Question: I am a beginner and I am trying to create something like this

But I am having trouble getting the lines to stack on top of each other to the left of the text.
Can someone help nudge me in the right direction here?
'''
#topbar {
width: 15%;
background-color: #000000;
height: 3px;
float: left;
}
#bottombar {
width: 15%;
background-color: #000000;
height: 1px;
float: none;
clear: both;
}
#LocationText {
float: left;
font-size: 50px;
}
'''
'''
<div id="topbar"></div>
<div id="LocationText">Location</div>
<div id="bottombar"></div>
'''
here is my <URL>
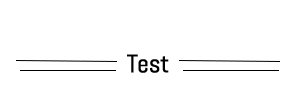
Answer: Use '::before' and '::after' :pseudo-elements.
'''
span {
position: relative;
margin-left: 100px;
font-size: 50px;
}
span::before, span::after {
position: absolute;
content: '';
width: 50%;
height: 100%;
border-top: 1px solid black;
border-bottom: 1px solid black;
right: -50%;
top: 0;
}
span::before {
left: -50%;
}
'''
'''
<span>Location</span>
'''
---
Or you could do something like this:
'''
span {
position: relative;
margin-left: 100px;
font-size: 50px;
}
span::before, span::after {
position: absolute;
content: '';
width: 50%;
height: 25%;
border-top: 2px solid black;
border-bottom: 1px solid black;
right: -50%;
top: 37.5%;
}
span::before {
left: -50%;
}
'''
'''
<span>Location</span>
'''
---
The one that you requested.

'''
span {
position: relative;
font-family: 'Bree Serif', serif;
margin-left: 100px;
font-size: 50px;
color: #A0001F;
font-weight: bold;
}
span::before, span::after {
position: absolute;
content: '';
width: 100%;
height: 15%;
border-top: 2px solid #A0001F;
border-bottom: 2px solid #A0001F;
right: -100%;
top: 42.5%;
}
span::before {
left: -45%;
width: 45%;
}
'''
'''
<link href='http://fonts.googleapis.com/css?family=Bree+Serif' rel='stylesheet' type='text/css'>
<span>CONTACT</span>
'''